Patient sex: M
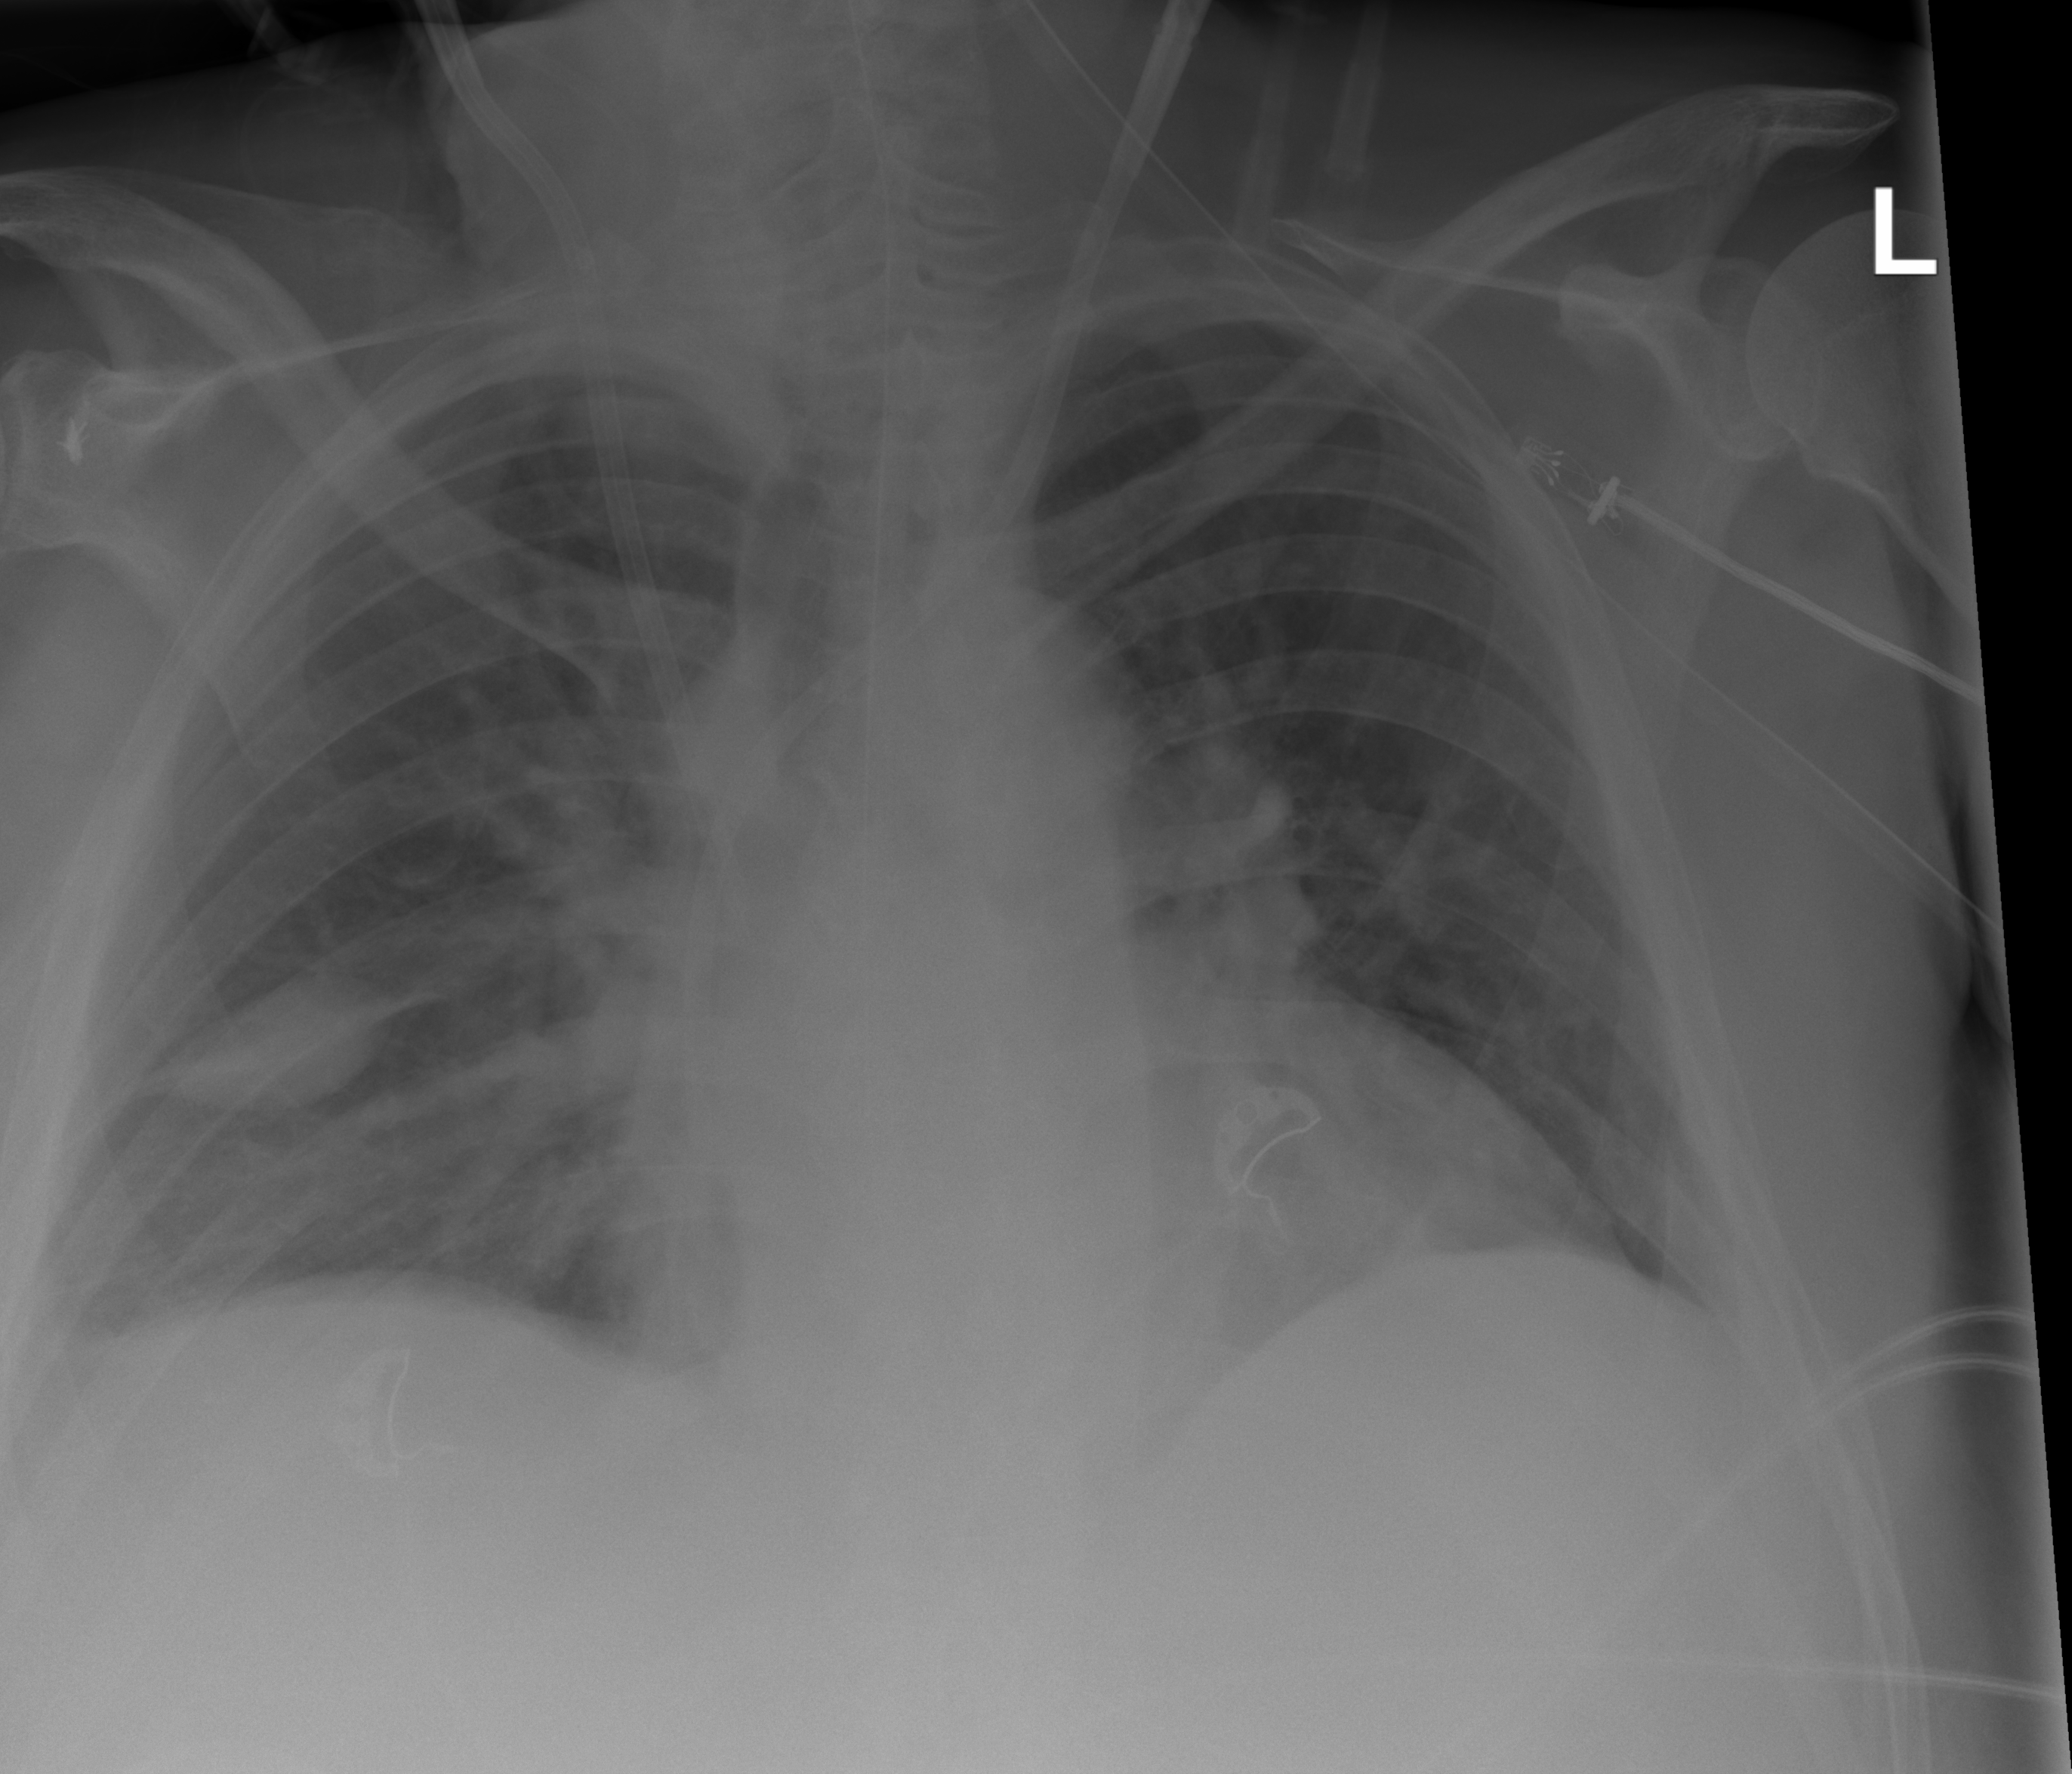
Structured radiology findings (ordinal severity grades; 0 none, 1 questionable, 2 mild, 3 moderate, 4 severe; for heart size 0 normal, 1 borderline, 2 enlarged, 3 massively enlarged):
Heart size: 2
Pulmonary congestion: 1
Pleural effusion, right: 2
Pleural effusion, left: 1
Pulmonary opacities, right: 2
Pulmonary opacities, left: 1
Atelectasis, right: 2
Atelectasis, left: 1